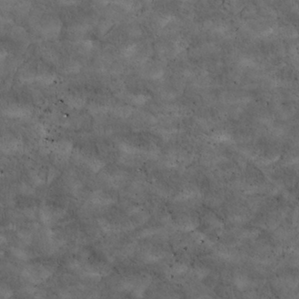
Label: non_frost